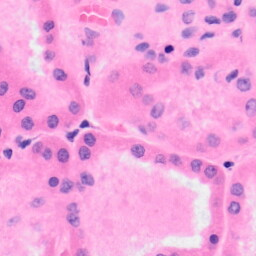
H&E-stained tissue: Kidney